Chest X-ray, PA view. Patient: 48 years old, sex F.
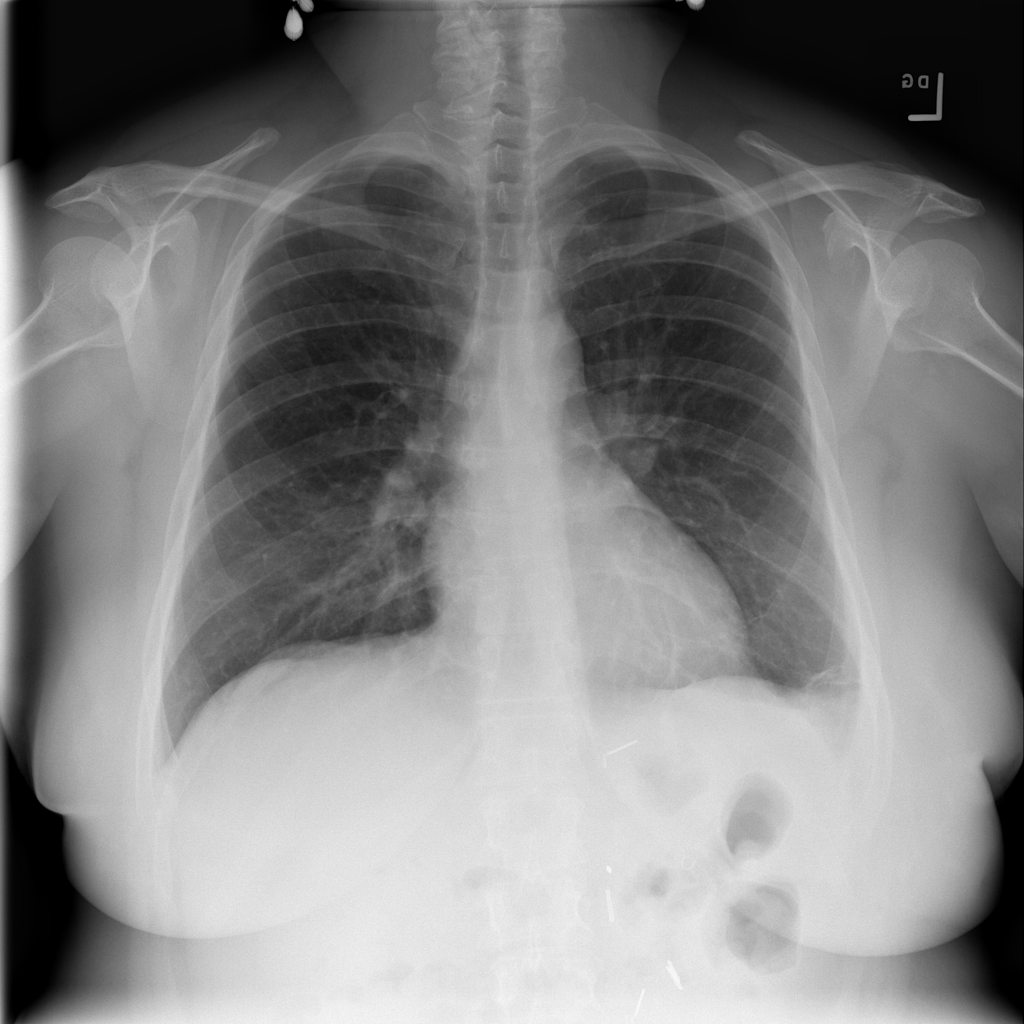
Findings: No Finding